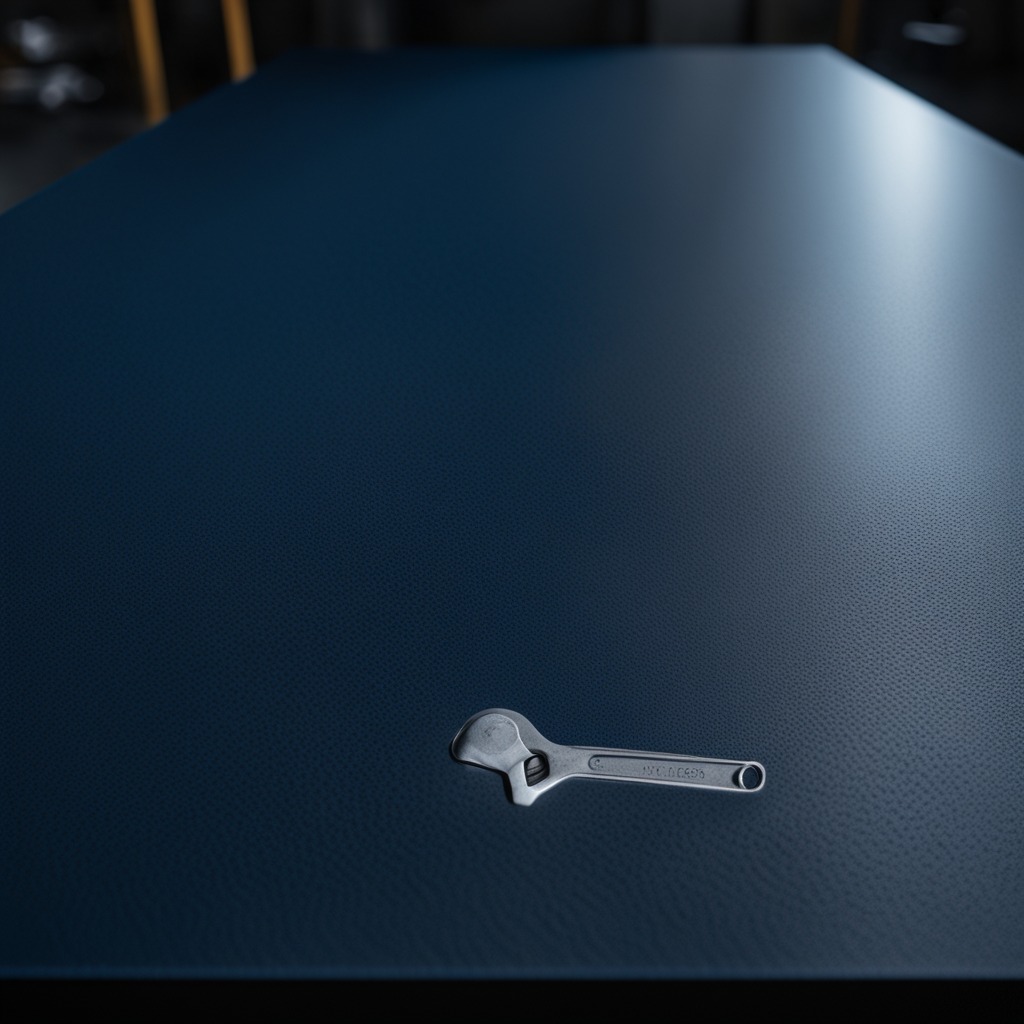
An wrench lying on the granite tabletop